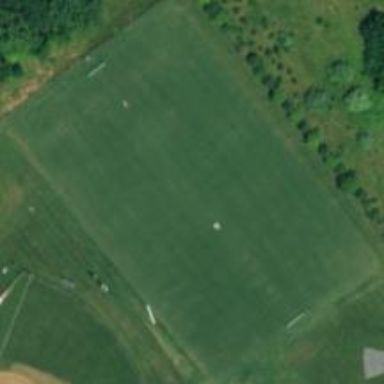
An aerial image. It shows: Pitch designated as leisure land.